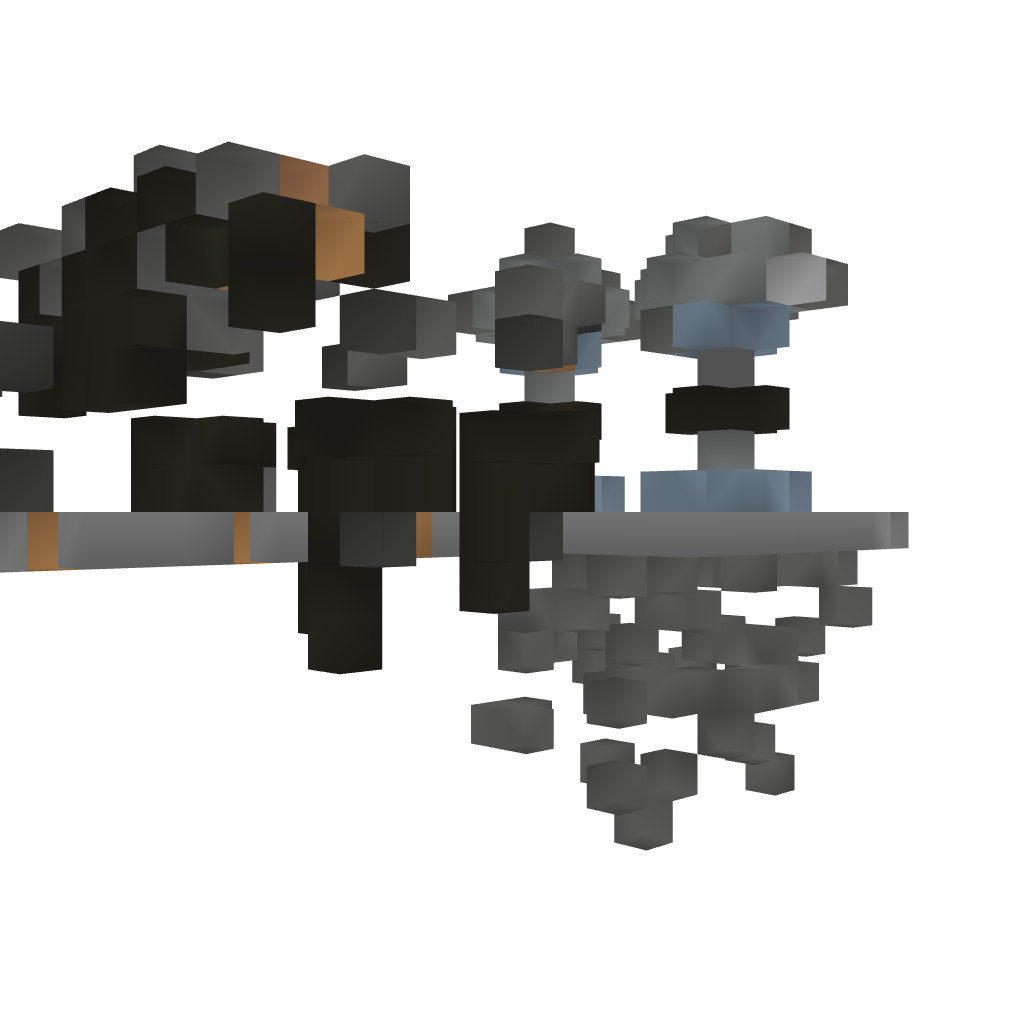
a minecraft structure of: Spawn for adventure maps